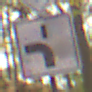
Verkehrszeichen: VerlaufVorfahrtsstrasse5
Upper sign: Vorfahrtsstrasse
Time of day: MorningAfternoon
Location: Outdoor (Nature)
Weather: Overcast
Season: Autumn
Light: Natural